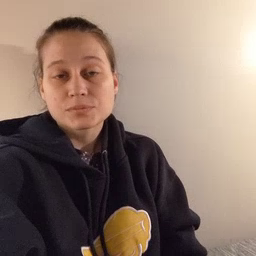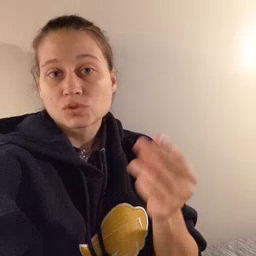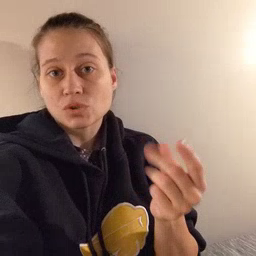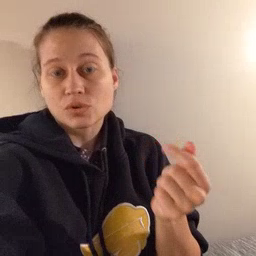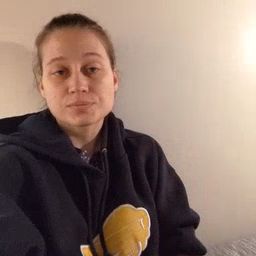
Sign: dog